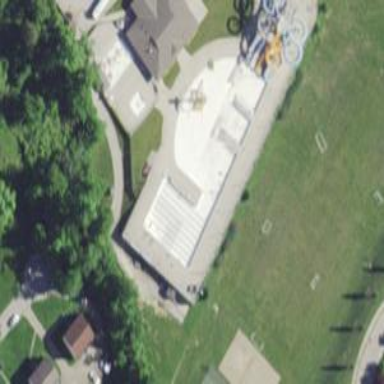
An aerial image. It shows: Swimming pool within leisure land area designed for swimming activities.